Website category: university
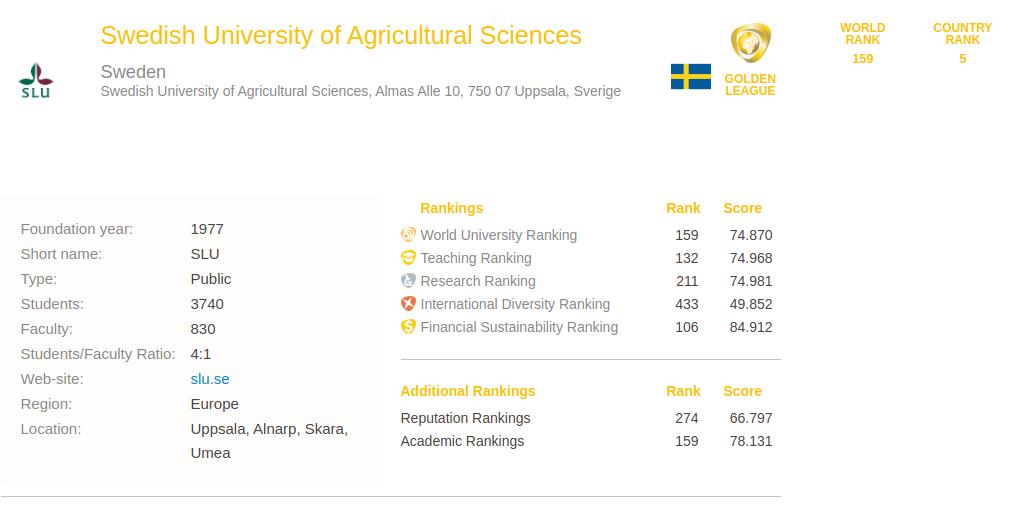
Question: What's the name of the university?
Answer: Swedish University of Agricultural Sciences

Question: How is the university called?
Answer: Swedish University of Agricultural Sciences

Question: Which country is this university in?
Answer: Sweden

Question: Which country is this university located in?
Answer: Sweden

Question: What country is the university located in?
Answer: Sweden

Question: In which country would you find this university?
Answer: Sweden

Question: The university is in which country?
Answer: Sweden

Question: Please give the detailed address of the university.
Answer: Swedish University of Agricultural Sciences, Almas Alle 10, 750 07 Uppsala, Sverige

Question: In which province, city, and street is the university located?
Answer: Swedish University of Agricultural Sciences, Almas Alle 10, 750 07 Uppsala, Sverige

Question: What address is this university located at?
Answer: Swedish University of Agricultural Sciences, Almas Alle 10, 750 07 Uppsala, Sverige

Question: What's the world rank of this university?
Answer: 159

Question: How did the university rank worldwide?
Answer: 159

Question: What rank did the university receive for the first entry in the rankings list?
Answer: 159

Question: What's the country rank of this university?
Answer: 5

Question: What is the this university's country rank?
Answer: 5

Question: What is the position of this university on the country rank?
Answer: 5

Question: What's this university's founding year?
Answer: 1977

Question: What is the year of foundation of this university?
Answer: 1977

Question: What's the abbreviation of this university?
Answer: SLU

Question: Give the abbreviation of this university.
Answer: SLU

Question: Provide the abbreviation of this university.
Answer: SLU

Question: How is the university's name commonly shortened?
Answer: SLU

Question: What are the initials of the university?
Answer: SLU

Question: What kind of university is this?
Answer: Public

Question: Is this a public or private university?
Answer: Public

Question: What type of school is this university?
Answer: Public

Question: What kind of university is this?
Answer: Public

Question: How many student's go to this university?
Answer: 3740

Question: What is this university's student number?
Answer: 3740

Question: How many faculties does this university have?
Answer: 830

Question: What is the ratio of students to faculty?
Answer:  4 : 1

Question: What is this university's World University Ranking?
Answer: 159

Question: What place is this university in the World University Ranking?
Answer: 159

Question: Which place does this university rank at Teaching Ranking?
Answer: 132

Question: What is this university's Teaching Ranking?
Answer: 132

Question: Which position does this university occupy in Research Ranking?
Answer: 211

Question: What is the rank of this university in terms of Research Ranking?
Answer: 211

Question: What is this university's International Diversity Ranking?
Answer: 433

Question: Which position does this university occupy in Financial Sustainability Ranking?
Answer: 106

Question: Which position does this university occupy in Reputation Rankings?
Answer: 274

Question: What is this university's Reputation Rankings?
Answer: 274

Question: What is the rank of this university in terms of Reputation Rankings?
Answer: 274

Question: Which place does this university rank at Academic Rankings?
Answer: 159

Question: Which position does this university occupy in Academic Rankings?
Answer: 159

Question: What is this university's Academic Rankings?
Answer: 159

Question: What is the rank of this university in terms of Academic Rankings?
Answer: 159

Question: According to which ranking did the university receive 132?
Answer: Teaching Ranking

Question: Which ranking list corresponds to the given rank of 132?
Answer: Teaching Ranking

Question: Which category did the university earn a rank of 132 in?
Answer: Teaching Ranking

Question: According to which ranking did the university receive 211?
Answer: Research Ranking

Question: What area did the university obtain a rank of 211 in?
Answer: Research Ranking

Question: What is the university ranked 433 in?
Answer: International Diversity Ranking

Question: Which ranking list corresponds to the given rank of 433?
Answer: International Diversity Ranking

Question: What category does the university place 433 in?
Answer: International Diversity Ranking

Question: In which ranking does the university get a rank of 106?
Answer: Financial Sustainability Ranking

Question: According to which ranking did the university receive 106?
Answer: Financial Sustainability Ranking

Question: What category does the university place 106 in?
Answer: Financial Sustainability Ranking

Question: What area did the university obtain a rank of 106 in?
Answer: Financial Sustainability Ranking

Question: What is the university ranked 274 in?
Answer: Reputation Rankings

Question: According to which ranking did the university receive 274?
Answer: Reputation Rankings

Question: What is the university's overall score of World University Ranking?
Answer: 74.870

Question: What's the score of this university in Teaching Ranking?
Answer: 74.968

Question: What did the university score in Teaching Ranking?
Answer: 74.968

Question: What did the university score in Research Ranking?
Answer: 74.981